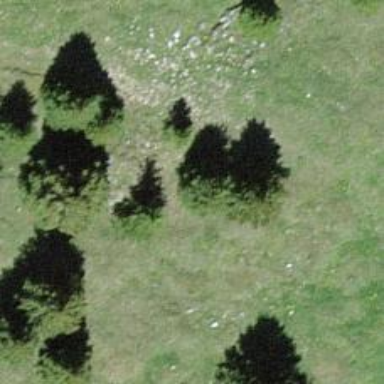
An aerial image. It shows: Needle-leaved tree in its natural environment.